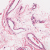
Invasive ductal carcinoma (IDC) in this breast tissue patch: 0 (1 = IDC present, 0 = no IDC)